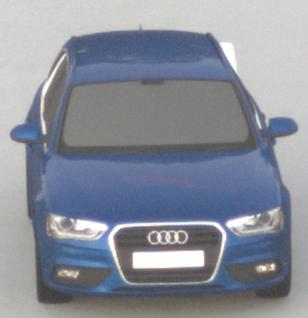
Make: Audi
Model: A4 Avant 1.8 TFSI
Detailed model: A4 (B8) Avant
Model produced from: 2012/02
Model produced until: 2015/04
Doors: 5
Color: blue
Road condition: dry road
Daytime: sunrise or sunset
Contrast: low contrast